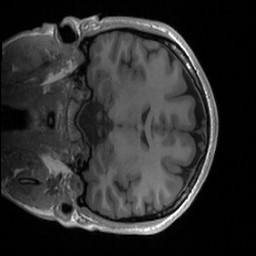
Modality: T1w
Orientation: coronal
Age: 28
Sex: female
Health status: healthy